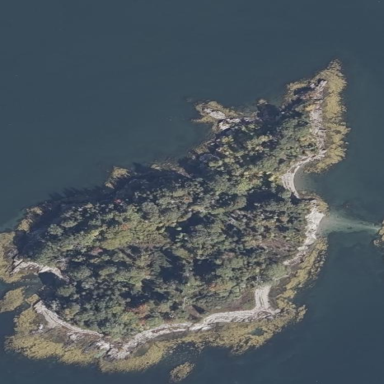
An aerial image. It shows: Island with natural coastline.